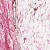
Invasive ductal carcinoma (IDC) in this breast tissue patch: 0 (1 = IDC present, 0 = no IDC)